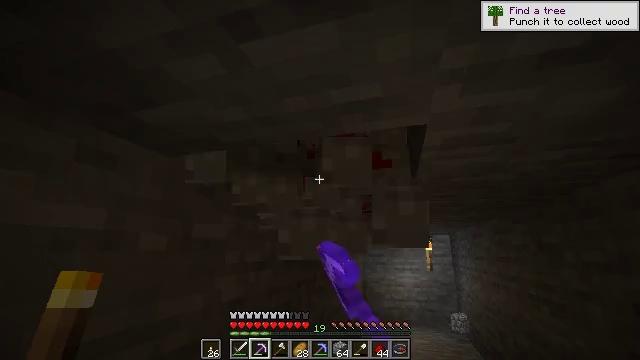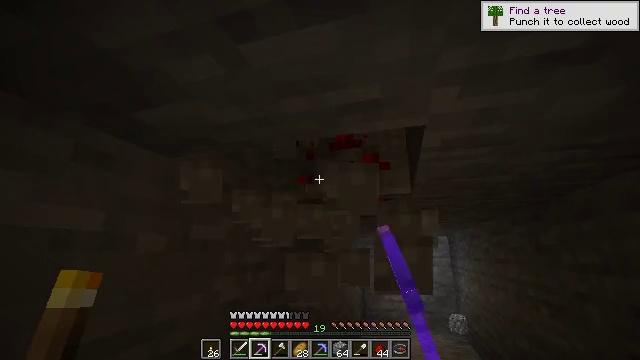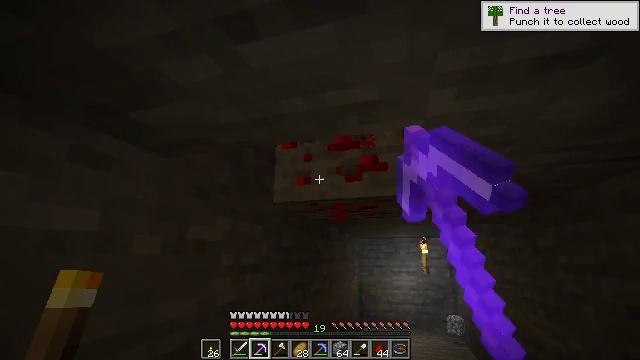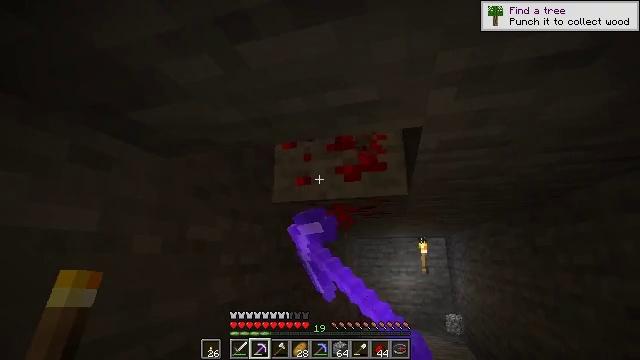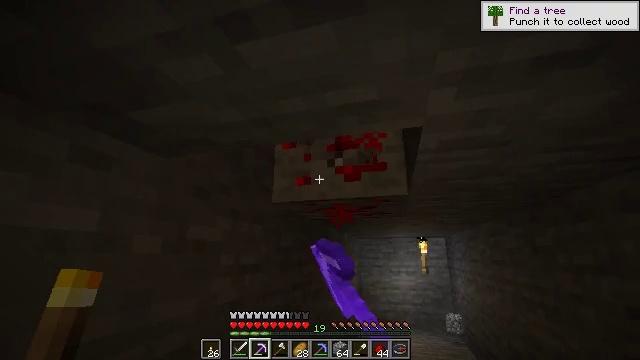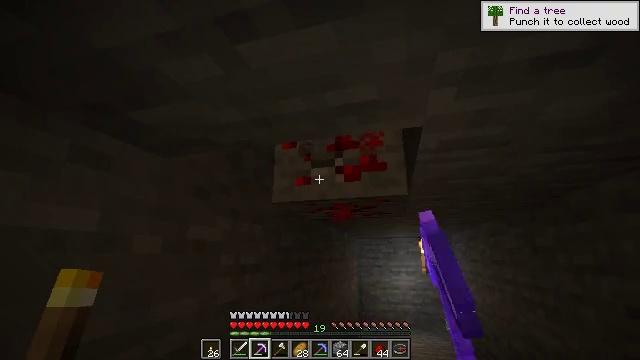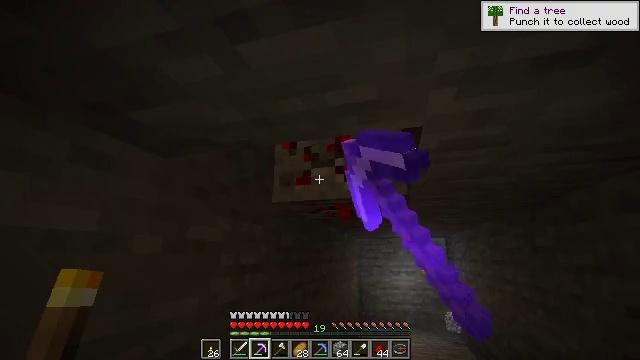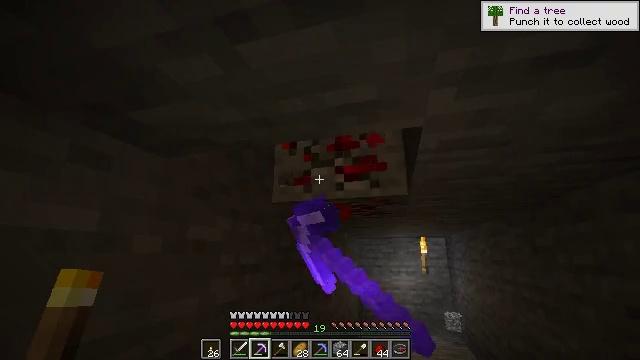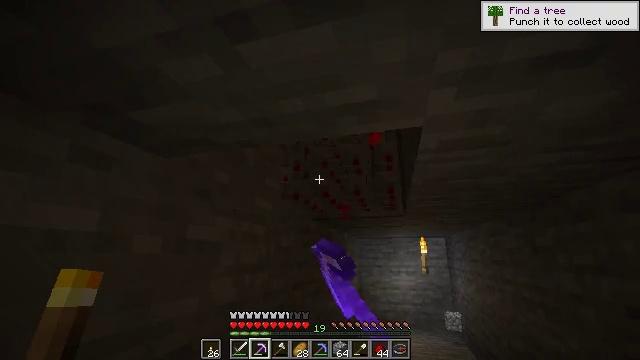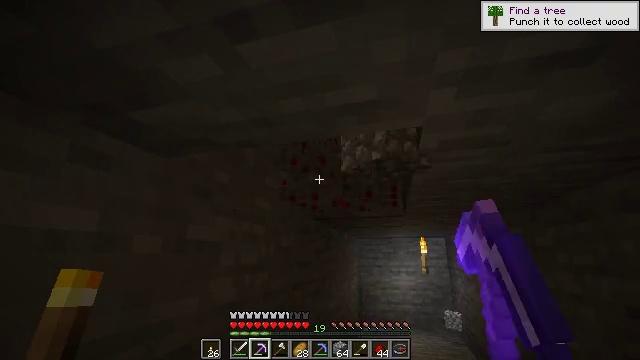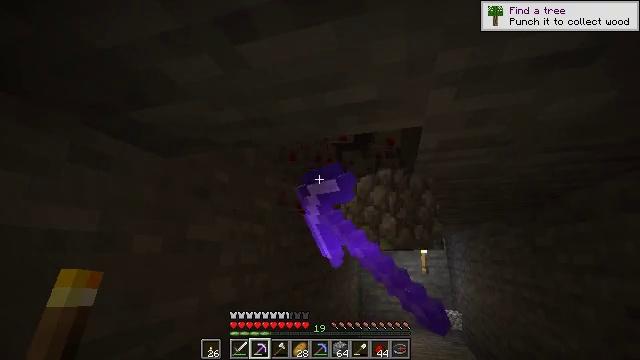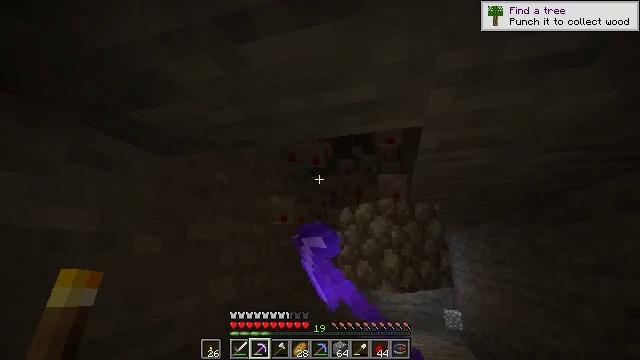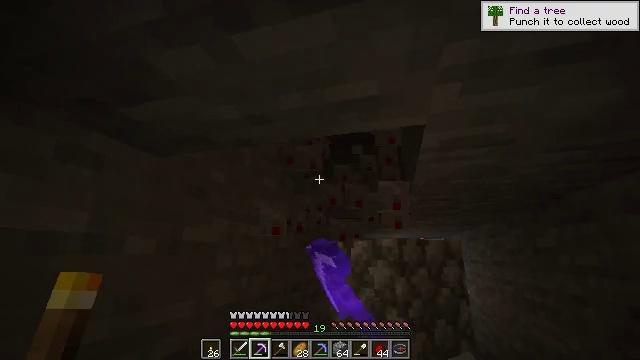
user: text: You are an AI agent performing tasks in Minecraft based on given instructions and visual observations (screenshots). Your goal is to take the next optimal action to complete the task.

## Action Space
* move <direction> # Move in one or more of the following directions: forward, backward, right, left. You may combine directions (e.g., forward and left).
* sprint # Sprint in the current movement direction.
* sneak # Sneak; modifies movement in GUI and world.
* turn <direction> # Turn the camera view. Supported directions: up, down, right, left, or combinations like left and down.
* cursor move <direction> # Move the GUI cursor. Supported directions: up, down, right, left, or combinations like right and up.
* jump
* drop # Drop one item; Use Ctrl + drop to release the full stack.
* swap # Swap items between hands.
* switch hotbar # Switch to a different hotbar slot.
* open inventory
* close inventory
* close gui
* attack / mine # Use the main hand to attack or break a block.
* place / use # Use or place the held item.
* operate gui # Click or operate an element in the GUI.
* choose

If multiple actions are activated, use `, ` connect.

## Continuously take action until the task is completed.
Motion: motion action
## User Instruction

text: Break the redstone ore to pick it up.
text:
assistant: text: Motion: attack / mine
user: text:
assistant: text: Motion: attack / mine
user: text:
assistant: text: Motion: attack / mine
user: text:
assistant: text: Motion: attack / mine
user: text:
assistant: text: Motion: attack / mine
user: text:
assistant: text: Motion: attack / mine
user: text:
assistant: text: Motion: attack / mine
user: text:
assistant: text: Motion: attack / mine
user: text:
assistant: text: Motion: attack / mine
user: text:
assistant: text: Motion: attack / mine
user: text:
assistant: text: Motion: attack / mine
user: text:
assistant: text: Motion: move forward, attack / mine
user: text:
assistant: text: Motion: no_op